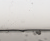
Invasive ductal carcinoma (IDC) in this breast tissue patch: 0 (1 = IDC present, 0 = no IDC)